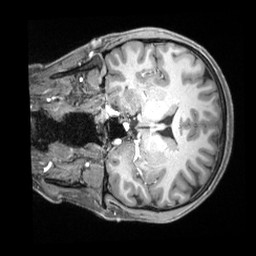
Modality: T1w
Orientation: coronal
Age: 23
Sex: female
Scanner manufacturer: siemens
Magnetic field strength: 3 T
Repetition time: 2.4 s
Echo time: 0.00226 s